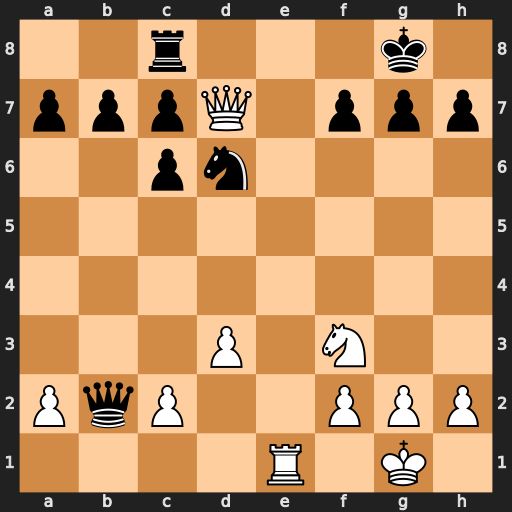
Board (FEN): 2r3k1/pppQ1ppp/2pn4/8/8/3P1N2/PqP2PPP/4R1K1
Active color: w
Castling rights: -
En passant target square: -
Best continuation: Qxc8+ Nxc8 Re8#